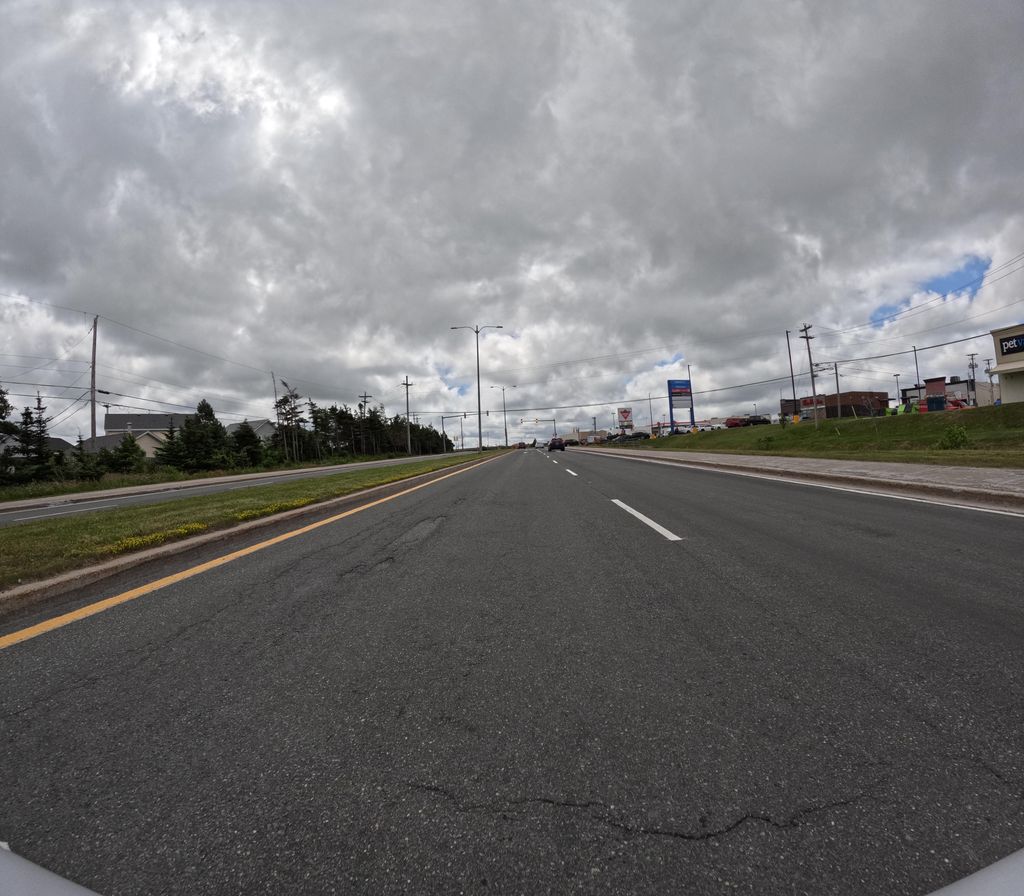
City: st_johns